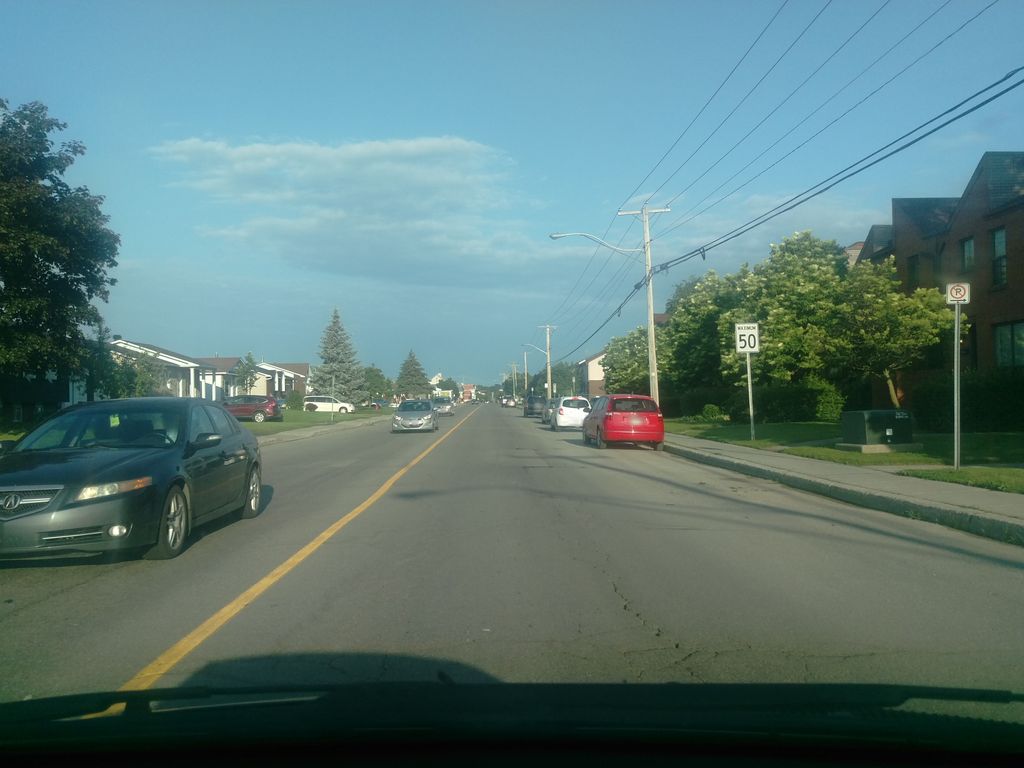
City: ottawa-gatineau